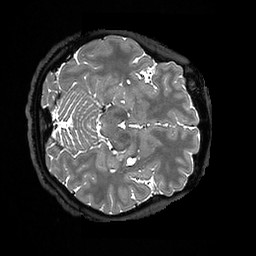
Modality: T2w
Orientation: axial
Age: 28
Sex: female
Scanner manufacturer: ge
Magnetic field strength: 3 T
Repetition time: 3.202 s
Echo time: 0.06602 s